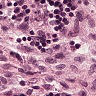
Metastatic tissue present: no